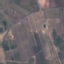
Label: PermanentCrop